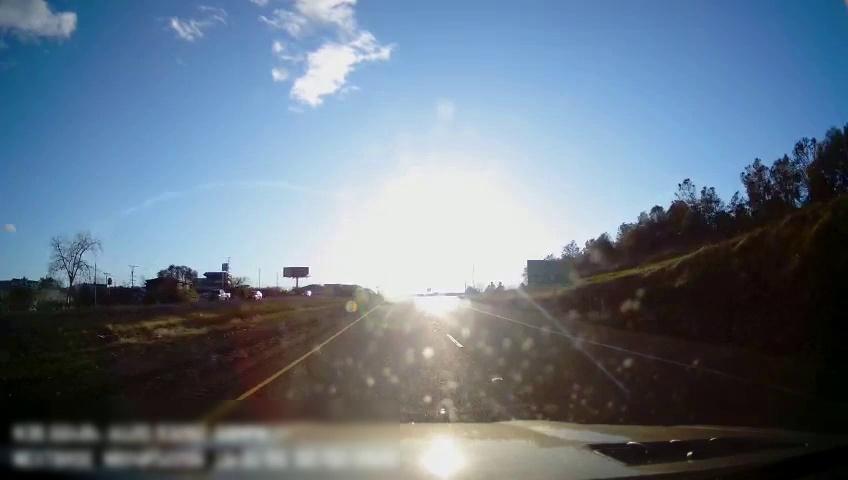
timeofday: Day
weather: Sunny
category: Drivable Space
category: Drivable Space
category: Vehicles | SUV
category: Vehicles | SUV
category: Vehicles | SUV
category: Lanes | Current Lane
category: Lanes | Current Lane
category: Lanes | Alternate Lane
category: Traffic | Signs